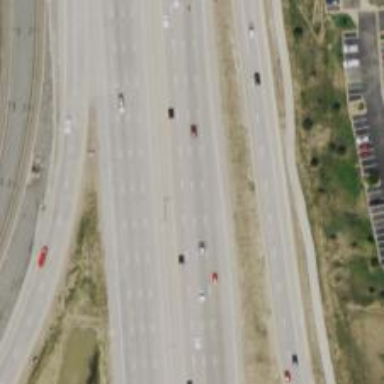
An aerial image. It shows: Motorway.